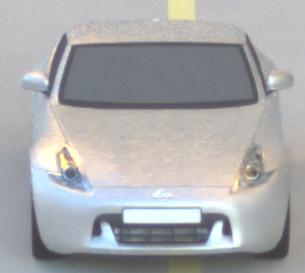
Make: Nissan
Model: 370Z Coupé
Detailed model: 370Z (Z34) Coupé
Model produced from: 2009/12
Model produced until: 2013/03
Doors: 3
Color: white
Road condition: dry road
Daytime: sunrise or sunset
Contrast: medium contrast